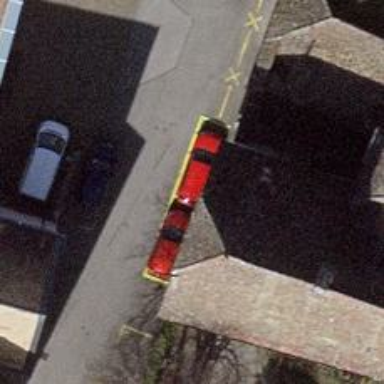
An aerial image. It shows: Car-sharing service available at this location.